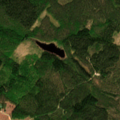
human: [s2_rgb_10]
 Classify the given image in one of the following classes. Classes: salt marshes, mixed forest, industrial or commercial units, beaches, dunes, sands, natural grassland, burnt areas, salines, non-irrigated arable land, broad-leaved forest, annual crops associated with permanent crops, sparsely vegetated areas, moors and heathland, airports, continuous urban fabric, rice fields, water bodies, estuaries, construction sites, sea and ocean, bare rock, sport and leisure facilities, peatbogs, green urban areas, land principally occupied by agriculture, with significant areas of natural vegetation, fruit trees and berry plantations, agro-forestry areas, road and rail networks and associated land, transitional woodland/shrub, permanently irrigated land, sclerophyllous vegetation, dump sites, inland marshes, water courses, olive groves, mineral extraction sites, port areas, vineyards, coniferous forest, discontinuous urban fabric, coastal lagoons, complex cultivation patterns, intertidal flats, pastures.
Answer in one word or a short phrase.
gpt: coniferous forest, transitional woodland/shrub